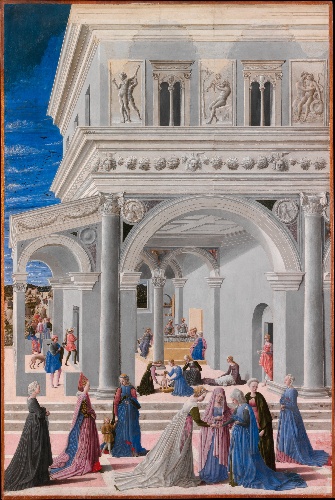
Title: The Birth of the Virgin
Artist: Fra Carnevale (Bartolomeo di Giovanni Corradini)
Artist bio: Italian, born by 1416–died 1484 Urbino
Date: 1467
Object type: Painting
Classification: Paintings
Medium: Tempera and oil on wood
Dimensions: 57 x 37 7/8 in. (144.8 x 96.2 cm)
Department: European Paintings
Credit line: Rogers and Gwynne Andrews Funds, 1935
Accession year: 1935
Repository: Metropolitan Museum of Art, New York, NY
Tags: Women|Infants|Men|Saint Anne|Virgin Mary